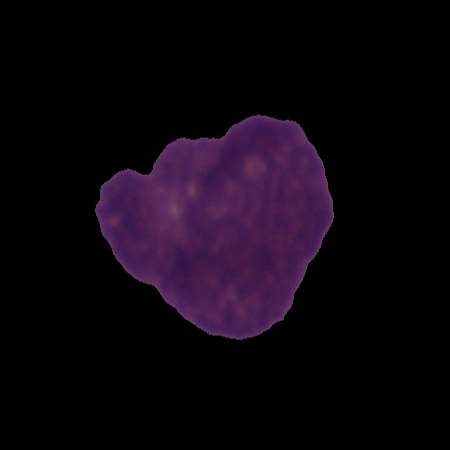
Label: healthy